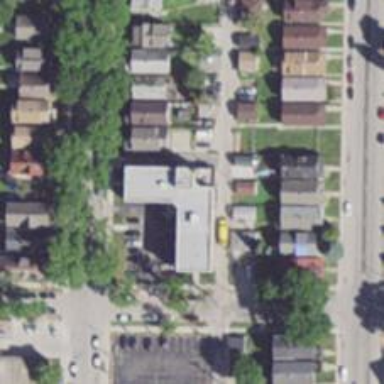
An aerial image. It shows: Clinic.